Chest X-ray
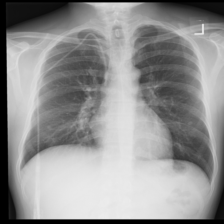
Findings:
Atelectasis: negative
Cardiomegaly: negative
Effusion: negative
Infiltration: negative
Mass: negative
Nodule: positive
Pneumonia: negative
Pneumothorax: negative
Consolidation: negative
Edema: negative
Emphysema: negative
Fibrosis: negative
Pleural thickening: negative
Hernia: negative